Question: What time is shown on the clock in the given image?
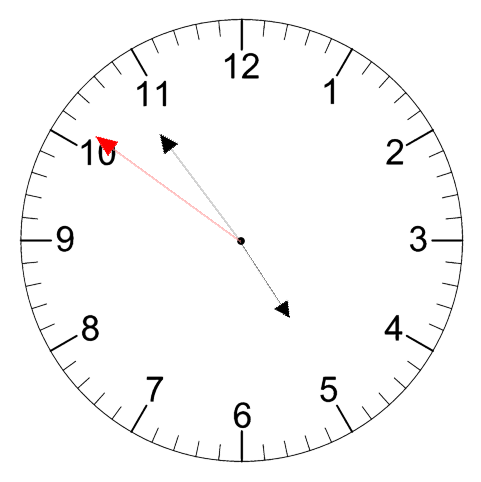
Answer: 04:53:51